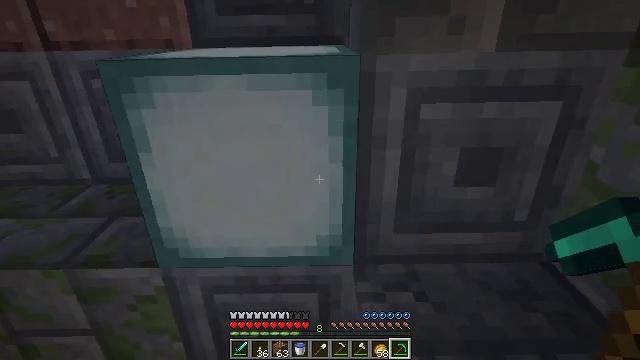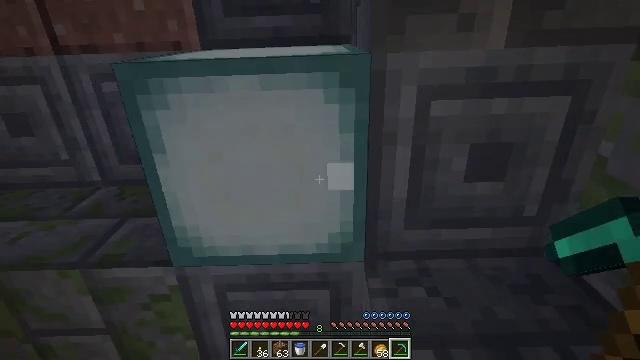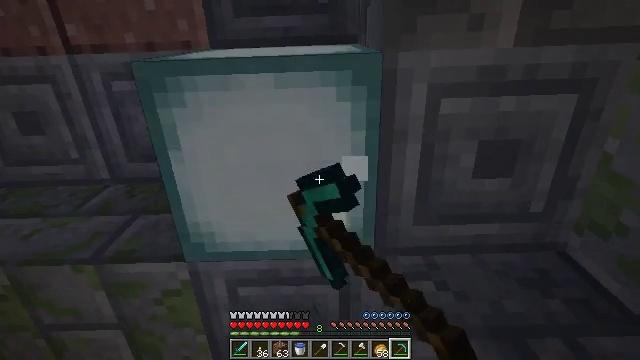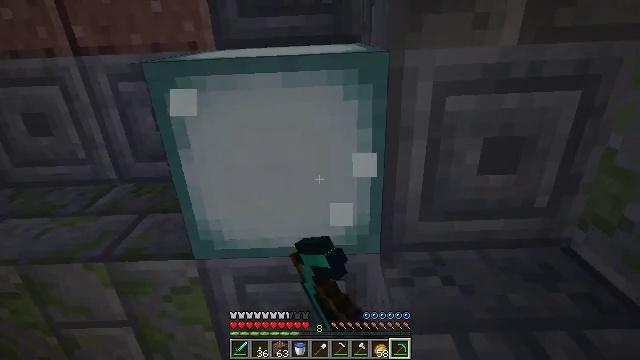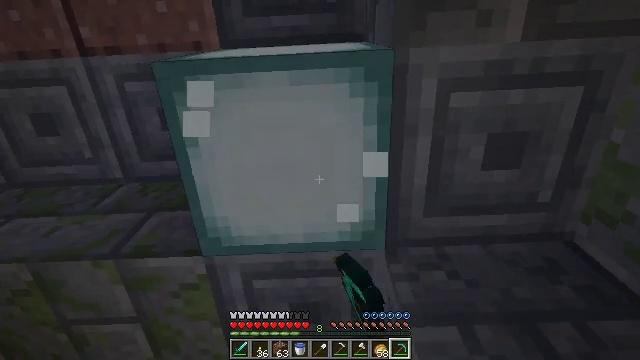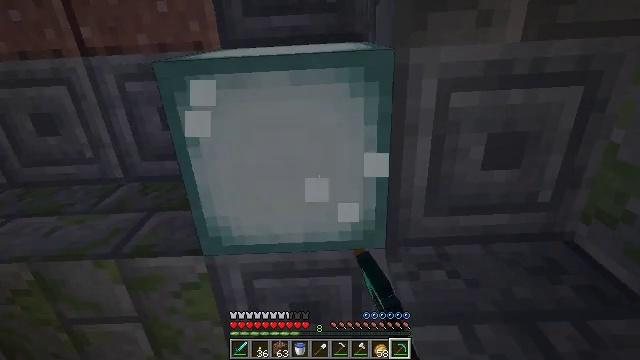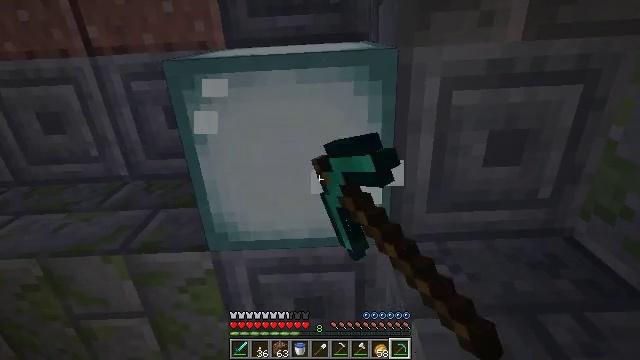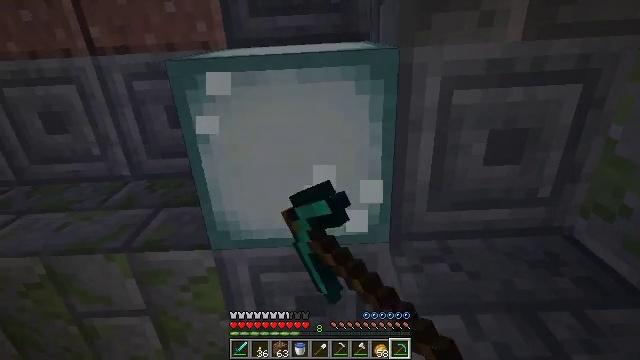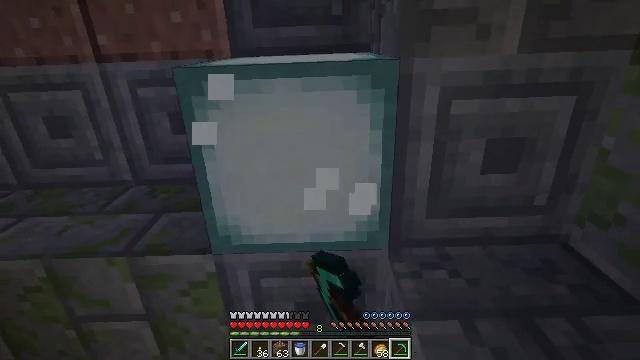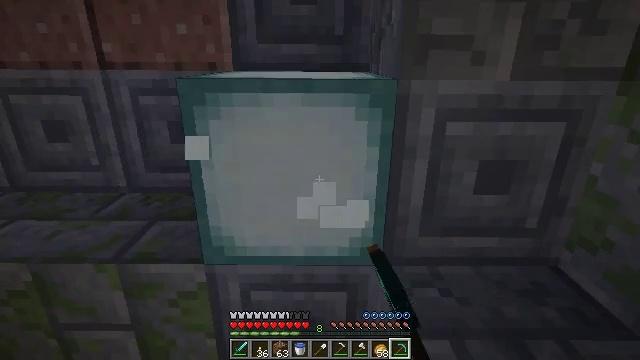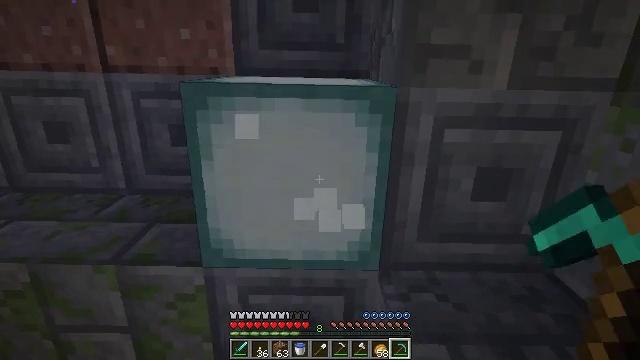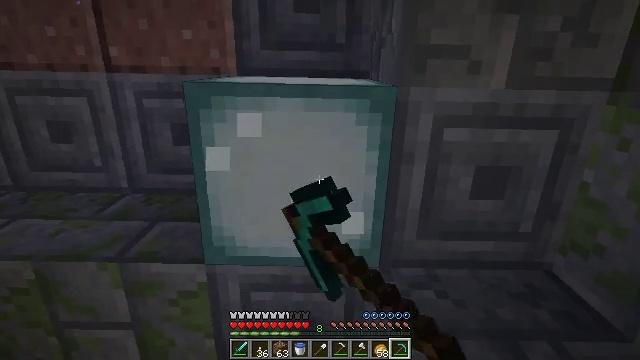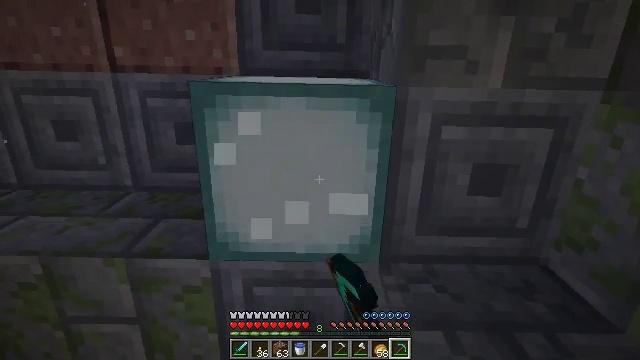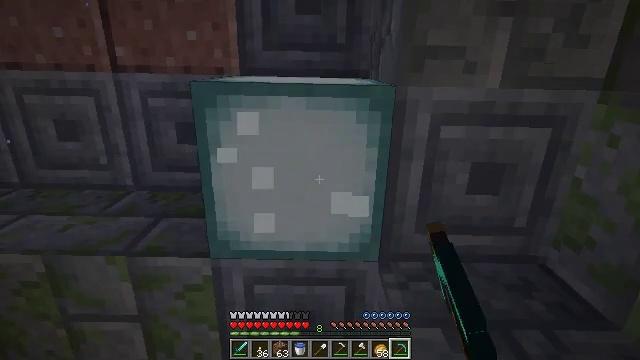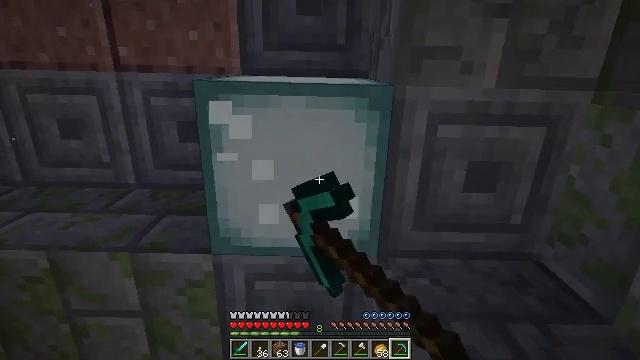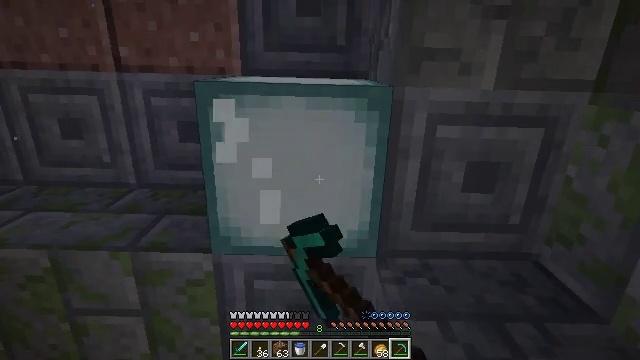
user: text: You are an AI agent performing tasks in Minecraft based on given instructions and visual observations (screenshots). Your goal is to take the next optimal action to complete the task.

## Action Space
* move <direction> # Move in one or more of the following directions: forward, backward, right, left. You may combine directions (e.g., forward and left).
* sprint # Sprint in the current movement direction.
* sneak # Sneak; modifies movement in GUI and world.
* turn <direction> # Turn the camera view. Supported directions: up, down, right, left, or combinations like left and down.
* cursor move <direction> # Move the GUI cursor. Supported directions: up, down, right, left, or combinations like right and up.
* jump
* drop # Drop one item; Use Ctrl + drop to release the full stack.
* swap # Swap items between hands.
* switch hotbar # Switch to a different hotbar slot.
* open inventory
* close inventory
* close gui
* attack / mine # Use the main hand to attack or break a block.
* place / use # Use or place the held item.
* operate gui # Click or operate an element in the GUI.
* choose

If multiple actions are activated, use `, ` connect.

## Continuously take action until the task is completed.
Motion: motion action
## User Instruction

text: Attack the sea lantern to retrieve it.
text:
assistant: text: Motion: attack / mine
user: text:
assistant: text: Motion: attack / mine
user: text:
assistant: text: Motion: attack / mine
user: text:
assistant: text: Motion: attack / mine
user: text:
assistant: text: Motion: attack / mine
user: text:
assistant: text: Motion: attack / mine
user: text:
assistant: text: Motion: attack / mine
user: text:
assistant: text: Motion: turn up, attack / mine
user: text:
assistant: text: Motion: turn right and up, attack / mine
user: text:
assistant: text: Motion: turn up, attack / mine
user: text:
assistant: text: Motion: attack / mine
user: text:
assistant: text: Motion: attack / mine
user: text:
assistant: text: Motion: attack / mine
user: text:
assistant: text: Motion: attack / mine
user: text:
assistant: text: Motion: attack / mine
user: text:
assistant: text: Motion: attack / mine
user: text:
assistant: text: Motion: attack / mine
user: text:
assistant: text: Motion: attack / mine
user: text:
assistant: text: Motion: attack / mine
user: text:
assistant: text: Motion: attack / mine
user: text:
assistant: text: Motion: attack / mine
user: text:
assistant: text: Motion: attack / mine
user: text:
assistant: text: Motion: attack / mine
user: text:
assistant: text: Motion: turn up, attack / mine
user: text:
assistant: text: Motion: attack / mine
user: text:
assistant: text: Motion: attack / mine
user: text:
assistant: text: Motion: attack / mine
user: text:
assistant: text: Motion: attack / mine
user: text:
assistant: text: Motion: attack / mine
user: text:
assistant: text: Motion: attack / mine